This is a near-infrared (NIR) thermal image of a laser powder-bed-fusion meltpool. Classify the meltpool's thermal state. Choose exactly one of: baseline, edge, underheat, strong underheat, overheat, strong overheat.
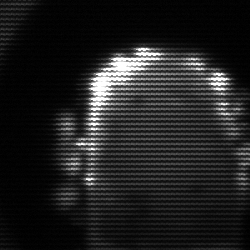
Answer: baseline